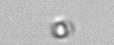
Label: nanoplankton_mix